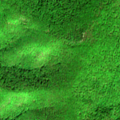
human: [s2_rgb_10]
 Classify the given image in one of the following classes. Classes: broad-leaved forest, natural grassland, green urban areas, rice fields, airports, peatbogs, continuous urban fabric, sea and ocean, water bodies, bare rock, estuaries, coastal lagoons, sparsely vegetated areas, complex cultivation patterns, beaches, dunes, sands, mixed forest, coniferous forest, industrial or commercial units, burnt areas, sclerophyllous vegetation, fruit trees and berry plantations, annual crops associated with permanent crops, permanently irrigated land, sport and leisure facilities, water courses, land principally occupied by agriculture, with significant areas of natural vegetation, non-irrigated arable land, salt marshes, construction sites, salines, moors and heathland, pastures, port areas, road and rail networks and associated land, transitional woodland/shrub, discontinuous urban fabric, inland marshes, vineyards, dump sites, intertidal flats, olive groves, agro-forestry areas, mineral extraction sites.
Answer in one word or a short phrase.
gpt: broad-leaved forest